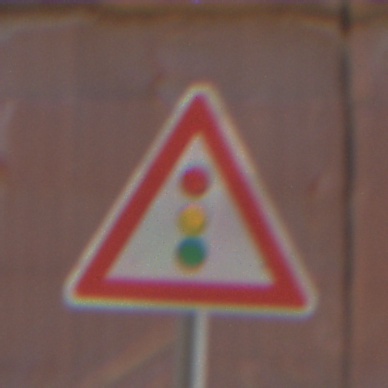
Verkehrszeichen: Lichtzeichenanlage
Umgebung: Outdoor, Nature
Tageszeit: MorningAfternoon
Wetter: Clear
Licht: Natural
Jahreszeit: Summer
Kontrast: HighContrast